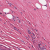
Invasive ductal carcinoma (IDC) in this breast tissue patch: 0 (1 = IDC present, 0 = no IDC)